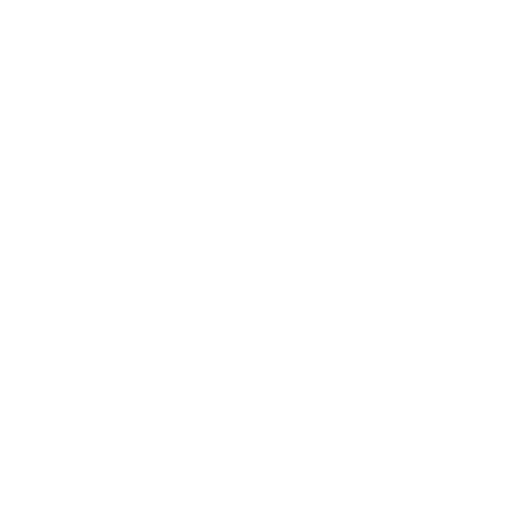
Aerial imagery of bar in Alaska named Fillmore Rock containing only unknown